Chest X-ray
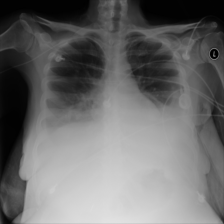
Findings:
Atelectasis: negative
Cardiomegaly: negative
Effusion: negative
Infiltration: negative
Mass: negative
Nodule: negative
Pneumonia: negative
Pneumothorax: negative
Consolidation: negative
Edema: negative
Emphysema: negative
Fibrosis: negative
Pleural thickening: negative
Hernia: negative